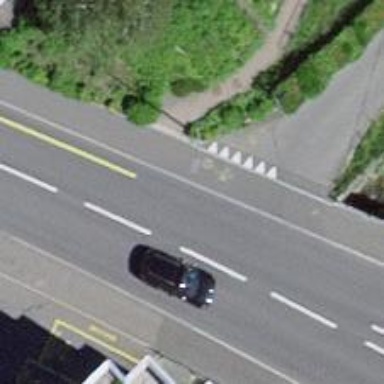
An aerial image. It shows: Unmarked crossing on the road.